Aerial crown-view tile of a tropical tree (Barro Colorado Island, Panama), acquired 20241014:
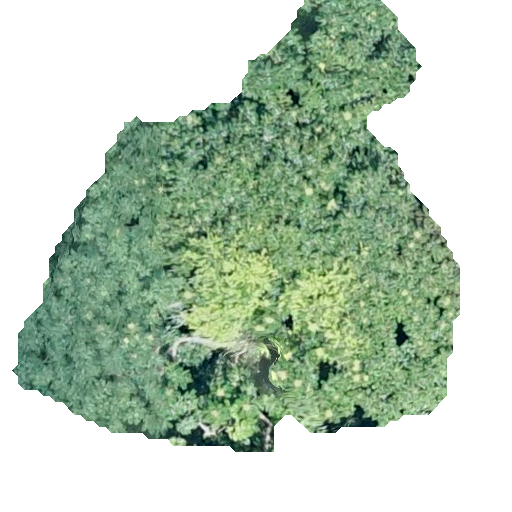
Species: Trattinnickia aspera
GBIF accepted scientific name: Trattinnickia aspera
Crown area: 205.67 m²